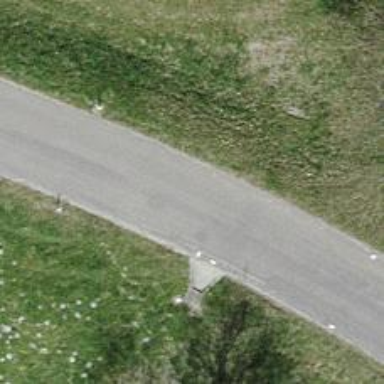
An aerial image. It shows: Tertiary road.